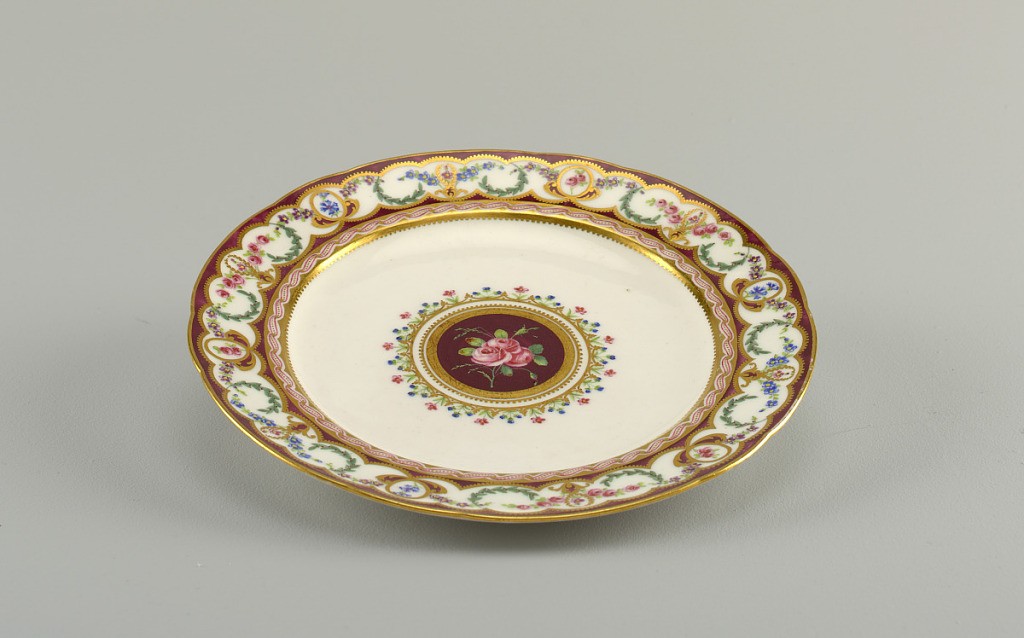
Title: Plate, from the "Eden" Service (One of Sixteen)
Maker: Sèvres Porcelain Manufactory, French, established 1756
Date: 1787
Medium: soft paste porcelain, vitreous enamel, gold
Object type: plate
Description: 1986-29-1/16: Sixteen circular molded plates with broad rim pain...;     1986-29-1: Circular molded plate with broad rim painted in pu...